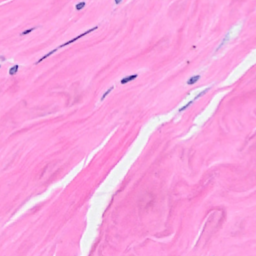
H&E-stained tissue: Breast